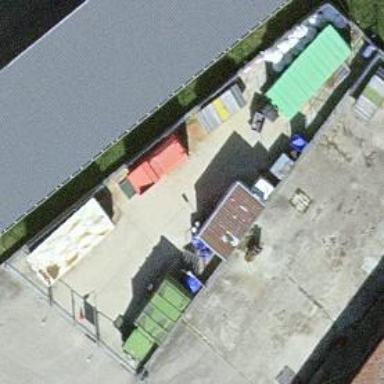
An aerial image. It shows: Recycling center for various types of waste.